Question: The 'New ASP.NET Project' dialog lets you create an MVC Project, and allows you to add a 'core reference' to Web Forms.
What is the advantage and usage of adding the WebForms reference?
Is it so the web project can contain both MVC views and controllers as well as WebForms pages?

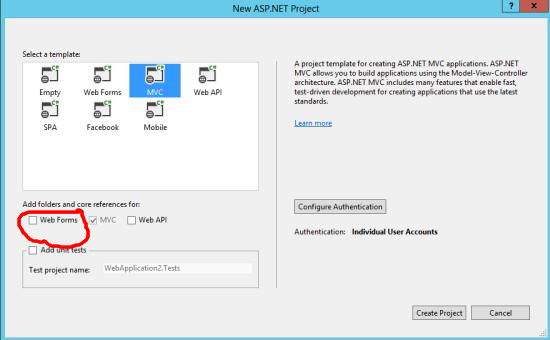
Answer: > Is it so the web project can contain both MVC views and controllers as well as WebForms pages?
Indeed. And if you check Web API, you can even create 'ApiController'-derived controllers.
Sometimes you want to use multiple techniques in a single project. If you don't need it: don't check it. You can always add it manually when required later.